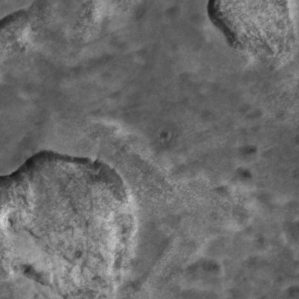
Label: non_frost